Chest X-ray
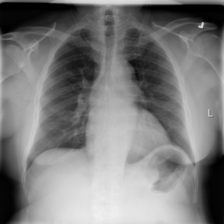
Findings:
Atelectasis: negative
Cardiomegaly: negative
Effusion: negative
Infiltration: negative
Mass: negative
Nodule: negative
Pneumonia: negative
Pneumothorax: negative
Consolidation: negative
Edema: negative
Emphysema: negative
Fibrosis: negative
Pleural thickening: negative
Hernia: negative